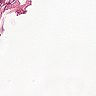
Metastatic tissue present: no